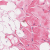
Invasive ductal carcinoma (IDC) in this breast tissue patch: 0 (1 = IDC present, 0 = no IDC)